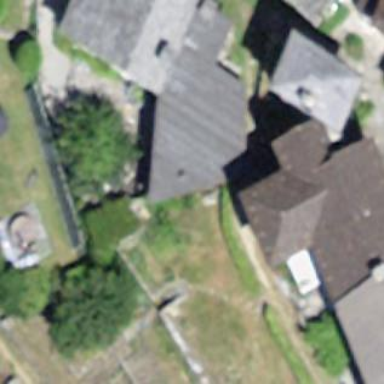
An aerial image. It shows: View of roof of building.